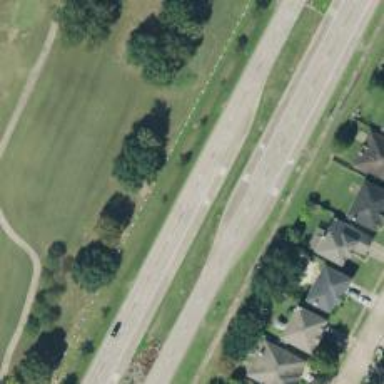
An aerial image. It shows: Primary highway.